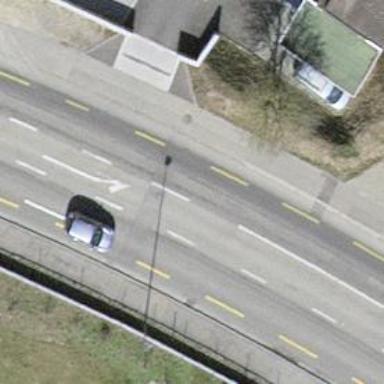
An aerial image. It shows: Asphalt road classified as primary highway.